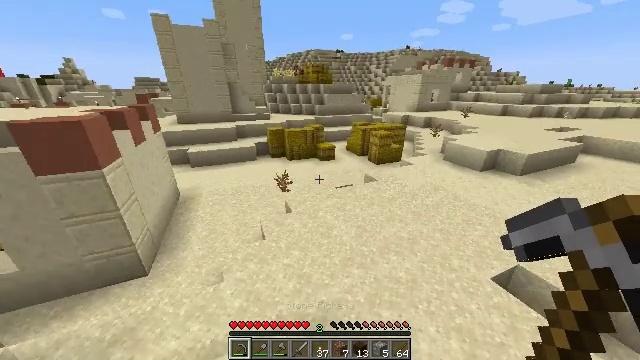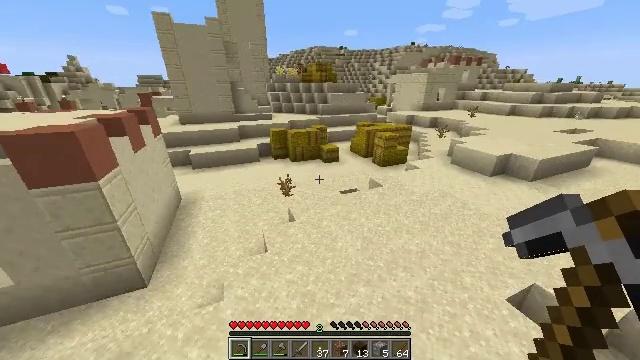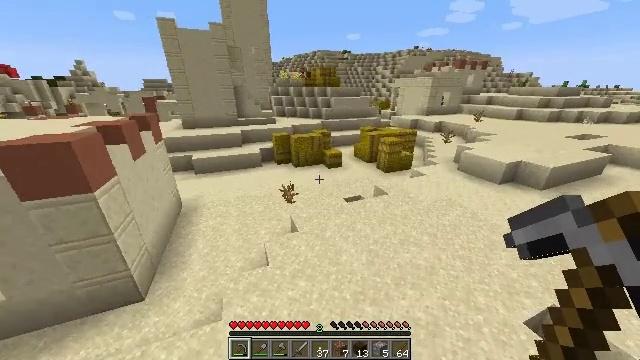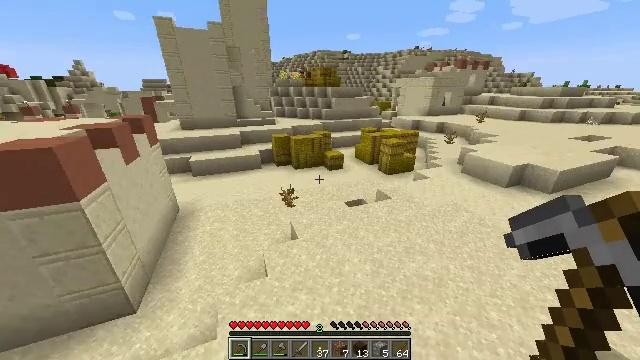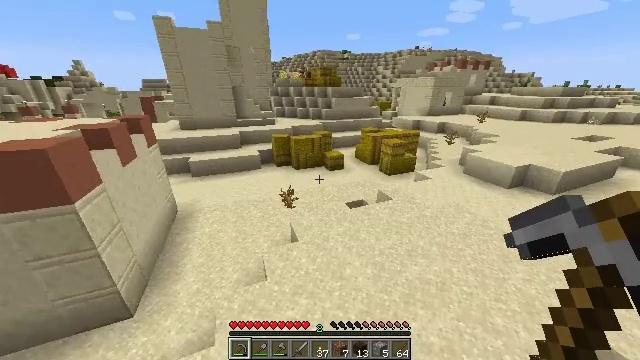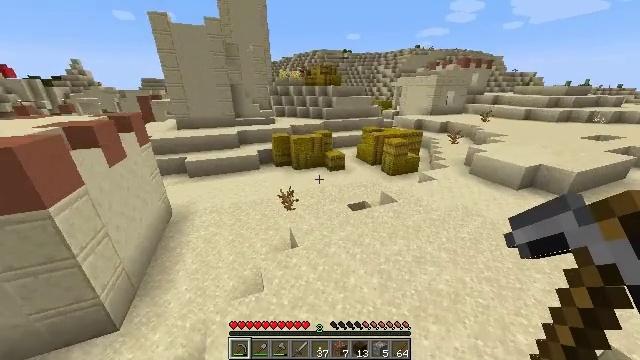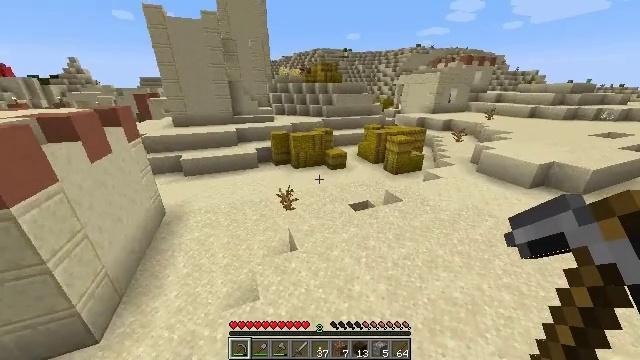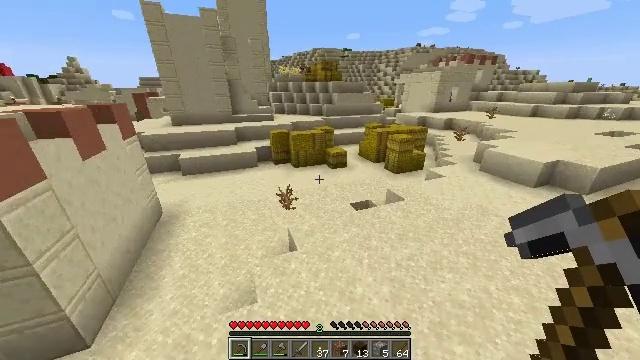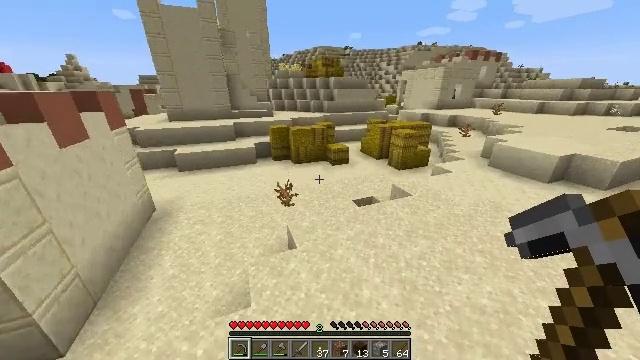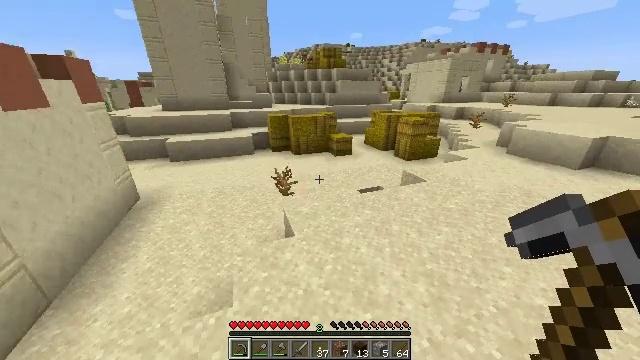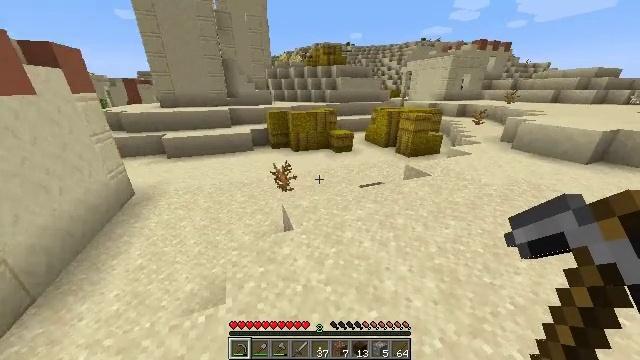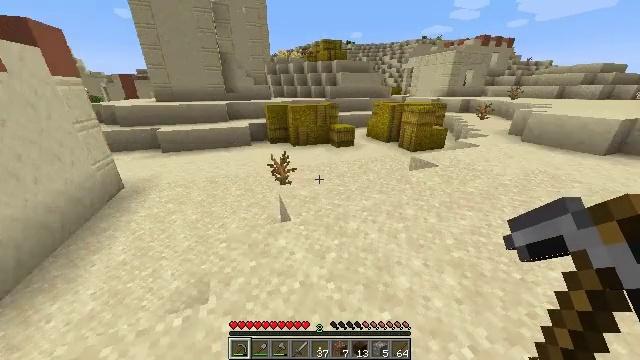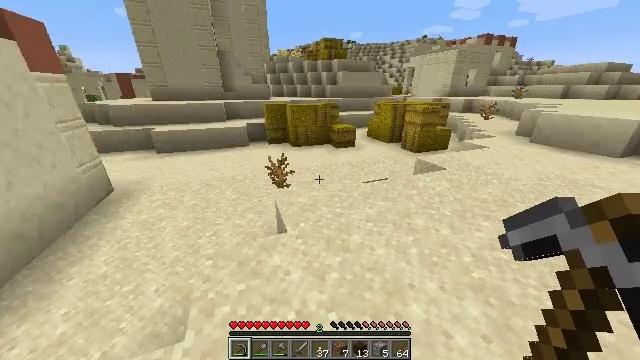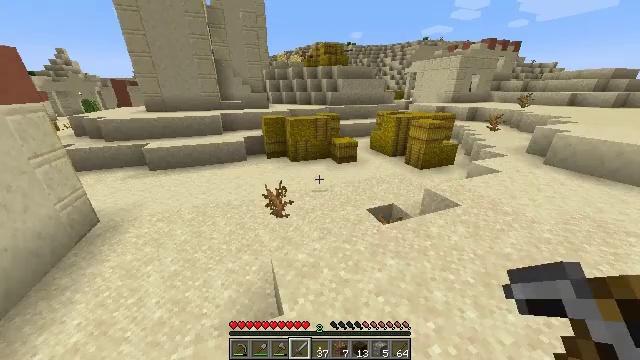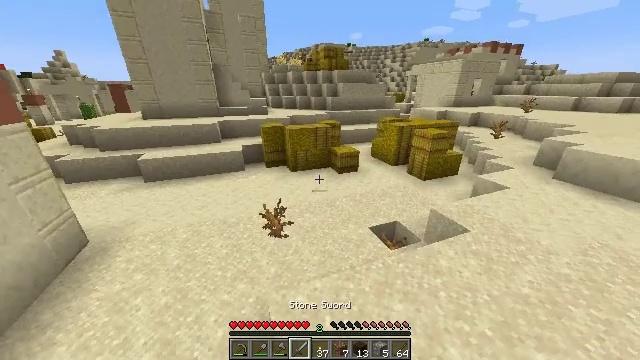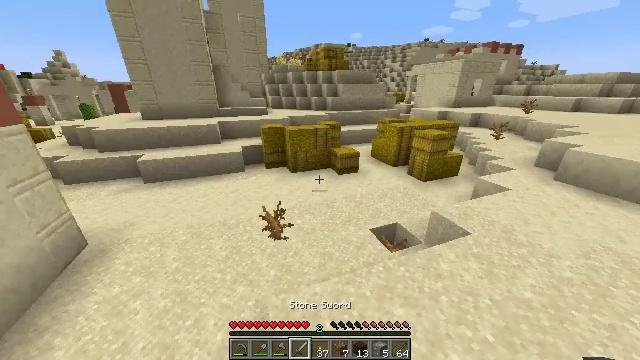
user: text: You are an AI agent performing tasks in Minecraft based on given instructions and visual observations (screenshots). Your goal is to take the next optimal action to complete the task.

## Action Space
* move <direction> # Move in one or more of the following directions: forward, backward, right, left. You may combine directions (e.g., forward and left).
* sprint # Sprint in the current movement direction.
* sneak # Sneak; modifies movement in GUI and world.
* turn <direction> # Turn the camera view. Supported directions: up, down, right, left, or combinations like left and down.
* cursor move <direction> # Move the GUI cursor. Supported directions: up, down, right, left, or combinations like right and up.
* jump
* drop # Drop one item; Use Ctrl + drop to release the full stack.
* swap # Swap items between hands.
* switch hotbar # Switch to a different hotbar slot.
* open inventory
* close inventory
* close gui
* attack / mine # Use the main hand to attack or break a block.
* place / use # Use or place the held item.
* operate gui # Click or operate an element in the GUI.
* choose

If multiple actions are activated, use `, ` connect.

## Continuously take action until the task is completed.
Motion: motion action
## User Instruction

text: Gather hay blocks from the farm.
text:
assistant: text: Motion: move forward, sprint, jump
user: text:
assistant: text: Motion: move forward, sprint, jump
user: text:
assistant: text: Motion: move forward, sprint, jump
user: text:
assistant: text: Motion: move forward, sprint, jump
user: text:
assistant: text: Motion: move forward, sprint, jump
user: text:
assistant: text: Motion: move forward, sprint, jump
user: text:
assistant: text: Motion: move forward, sprint, jump
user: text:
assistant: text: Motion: move forward, sprint, jump
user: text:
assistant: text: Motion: move forward, sprint, jump
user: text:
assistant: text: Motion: move forward, sprint, jump
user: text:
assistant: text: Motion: move forward, sprint, jump
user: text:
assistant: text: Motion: move forward, sprint, jump
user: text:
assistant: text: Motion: move forward, sprint, jump, switch to hotbar 4
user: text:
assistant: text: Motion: move forward, sprint, jump, switch to hotbar 4
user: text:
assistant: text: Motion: move forward, sprint, jump, switch to hotbar 4
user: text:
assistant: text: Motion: move forward, sprint, jump, switch to hotbar 4
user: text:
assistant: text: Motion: move forward, sprint, jump
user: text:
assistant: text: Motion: move forward, sprint, jump
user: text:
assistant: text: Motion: move forward, sprint, jump
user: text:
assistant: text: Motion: move forward, sprint, jump
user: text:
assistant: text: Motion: move forward, sprint, turn right, jump
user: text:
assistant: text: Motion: move forward, sprint, turn right, jump
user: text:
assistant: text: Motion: move forward, sprint, jump
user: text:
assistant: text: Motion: move forward, turn left, jump
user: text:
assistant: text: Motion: move forward, turn left
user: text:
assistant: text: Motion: move forward
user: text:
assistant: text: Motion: move forward and move left
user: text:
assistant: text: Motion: move forward and move left
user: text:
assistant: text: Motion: move forward and move left
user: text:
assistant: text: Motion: move forward and move left